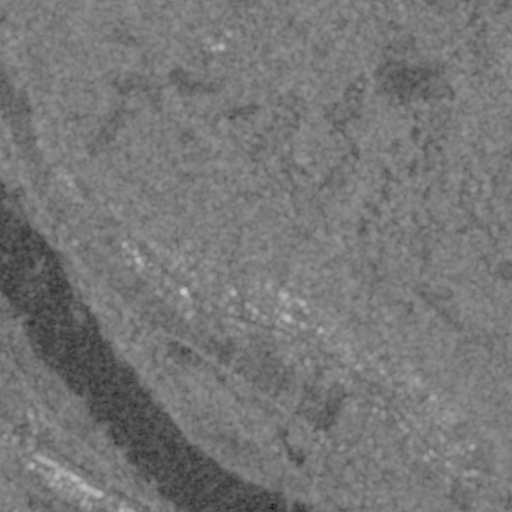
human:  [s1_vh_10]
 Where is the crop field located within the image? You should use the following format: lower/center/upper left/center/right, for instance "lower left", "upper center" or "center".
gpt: The crop field is located in the upper right of the image.
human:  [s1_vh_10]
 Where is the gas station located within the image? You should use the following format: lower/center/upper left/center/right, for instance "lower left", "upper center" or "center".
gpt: The gas station is located in the lower left of the image.
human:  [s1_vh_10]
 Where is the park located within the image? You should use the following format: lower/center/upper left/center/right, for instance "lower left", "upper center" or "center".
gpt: The park is located in the lower right of the image.
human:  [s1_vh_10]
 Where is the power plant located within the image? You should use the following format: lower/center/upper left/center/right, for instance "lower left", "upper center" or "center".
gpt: There is no power plant in the image.

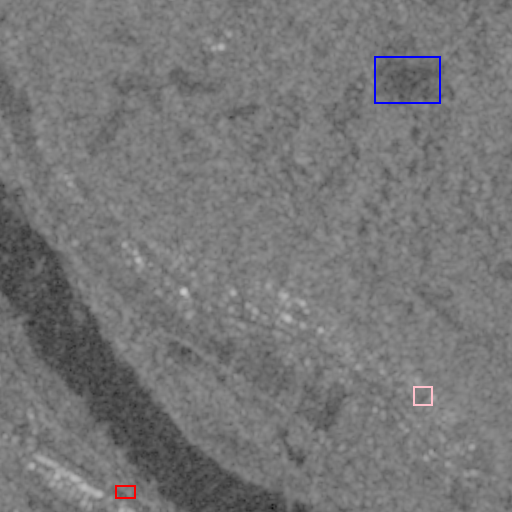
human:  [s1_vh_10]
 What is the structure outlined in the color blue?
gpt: The structure outlined in blue is a crop field.
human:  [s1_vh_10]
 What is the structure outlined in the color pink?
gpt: The structure outlined in pink is a park.
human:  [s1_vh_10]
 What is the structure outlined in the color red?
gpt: The structure outlined in red is a parking lot.
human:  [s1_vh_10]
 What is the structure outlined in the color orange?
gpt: There is no orange outline.